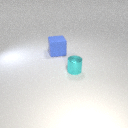
large blue rubber cube to the left of small cyan metal cylinder